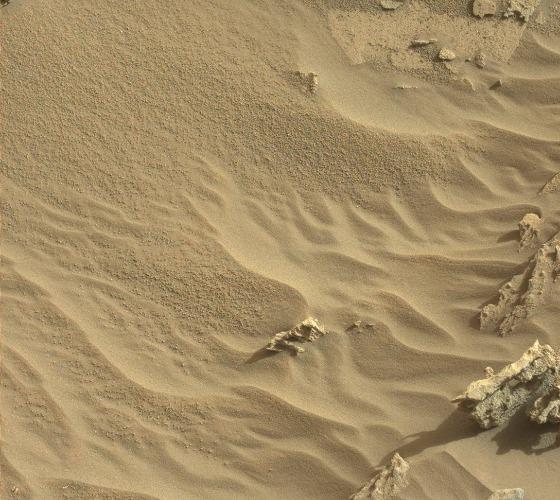
Terrain classes present: Bedrock, Gravel / Sand / Soil, Rock, Shadow